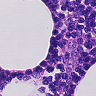
Metastatic tissue present: no